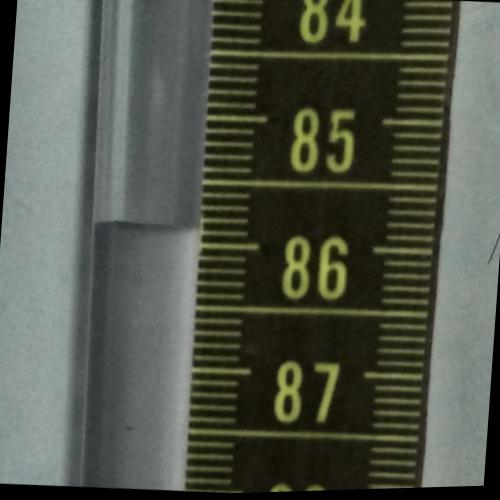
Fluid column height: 85.9 cm